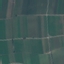
Land use / land cover class: PermanentCrop